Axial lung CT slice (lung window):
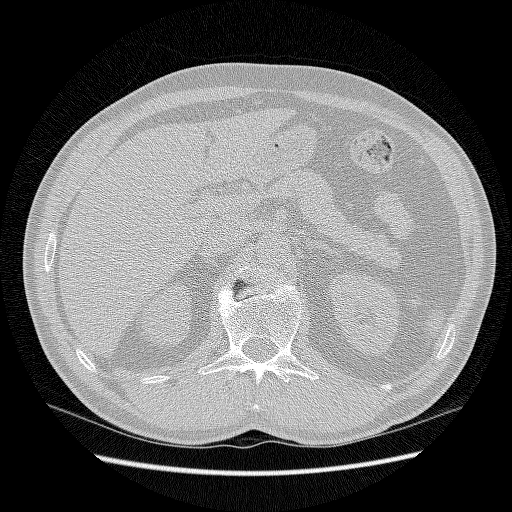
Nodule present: no